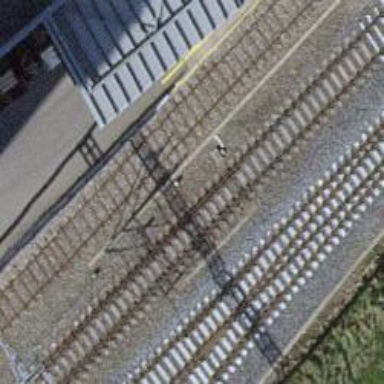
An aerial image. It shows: Railway switch.